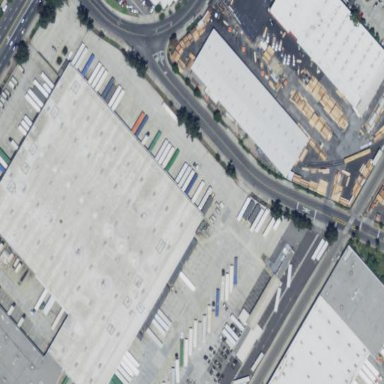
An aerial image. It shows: Warehouse.